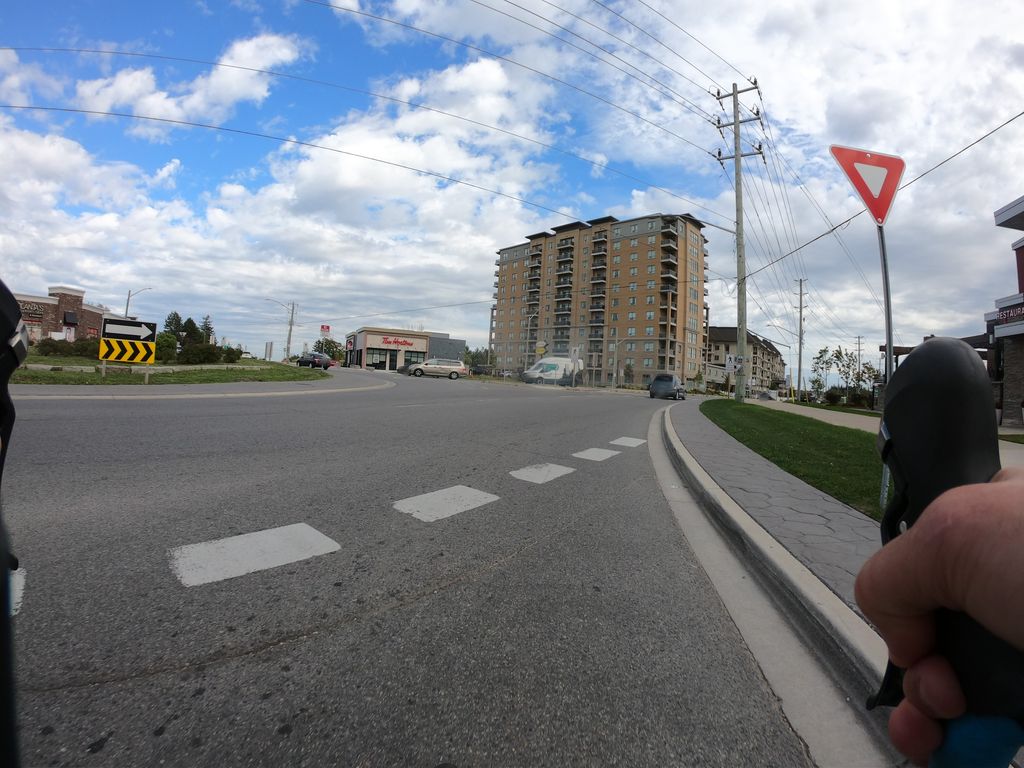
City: kitchener-waterloo